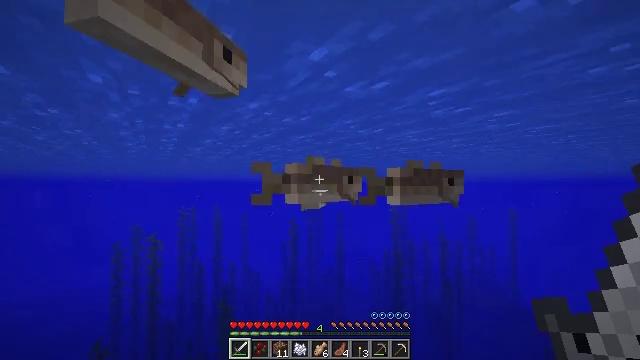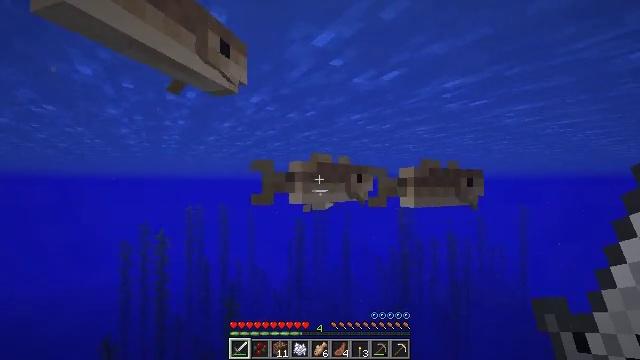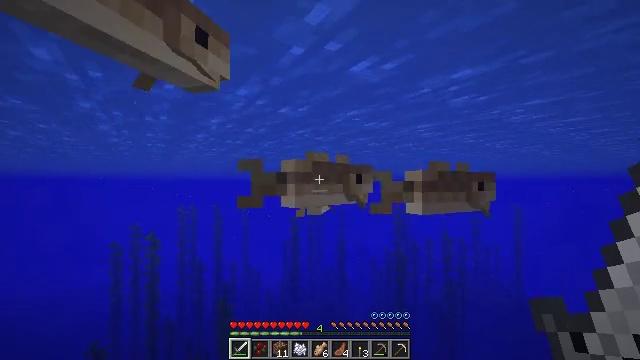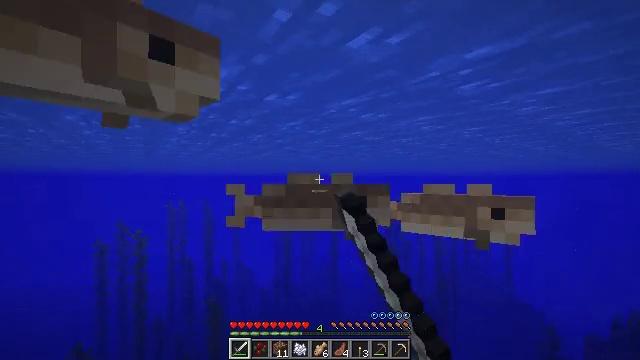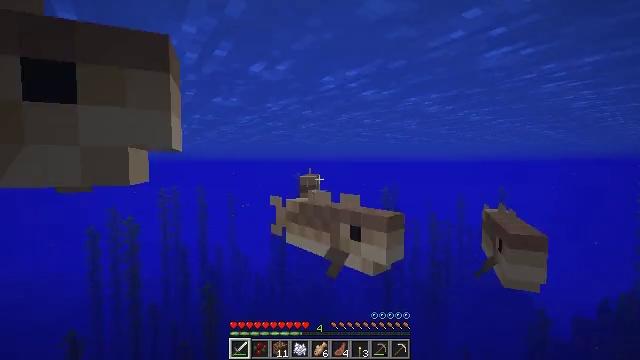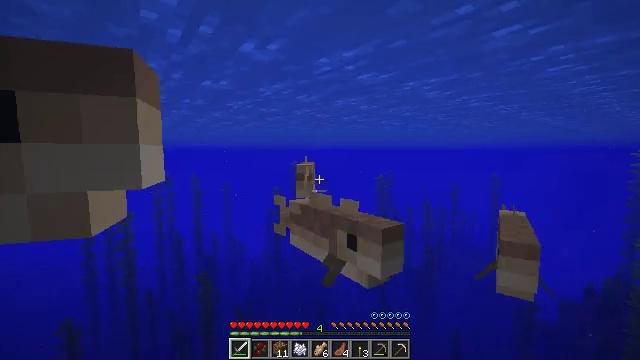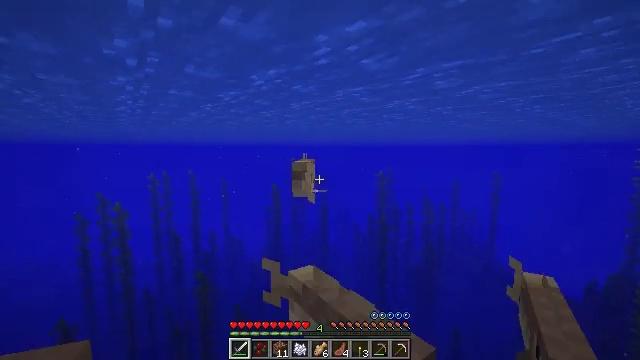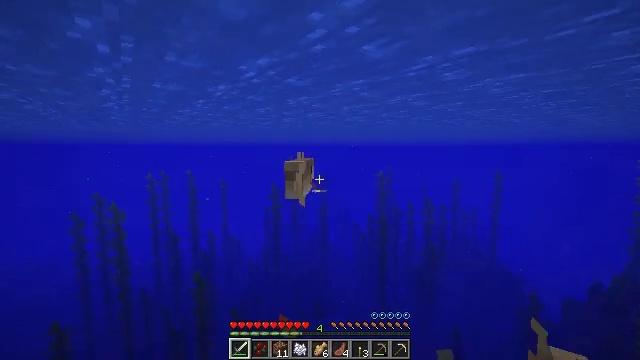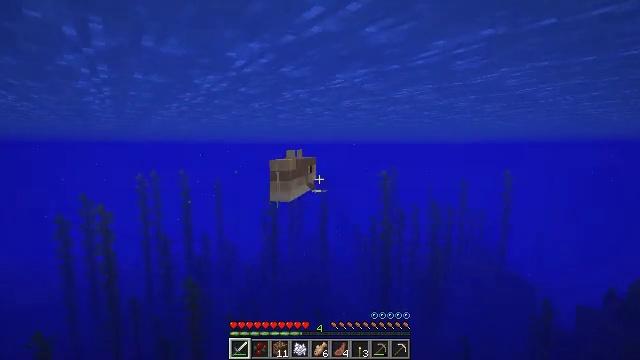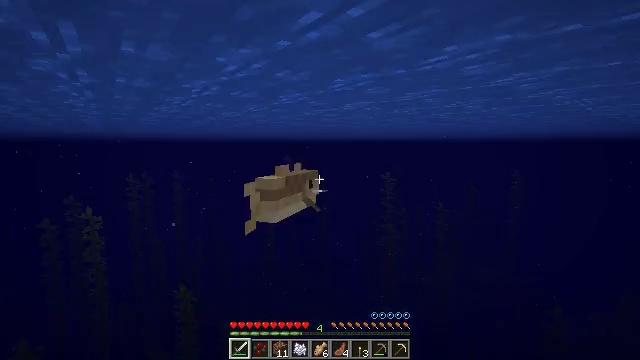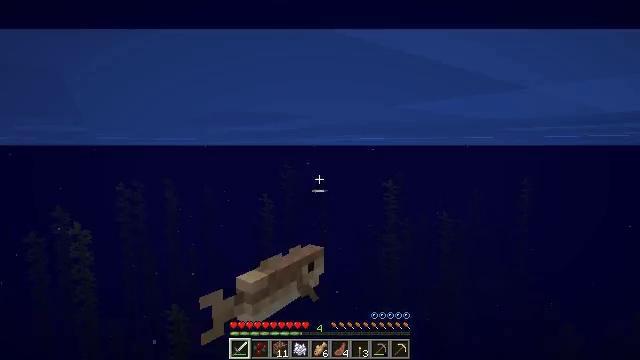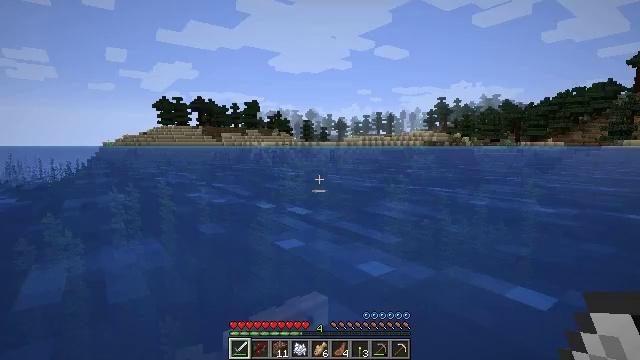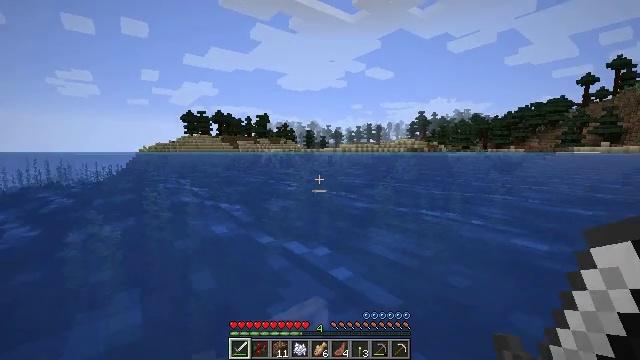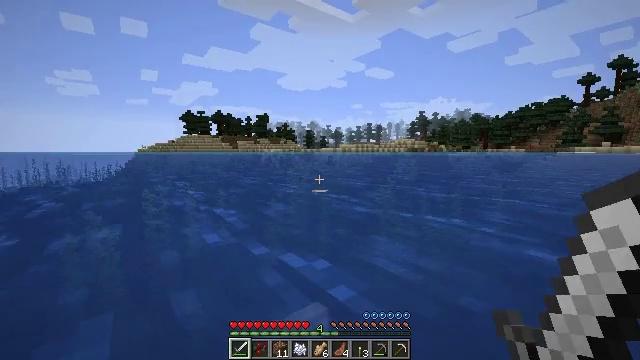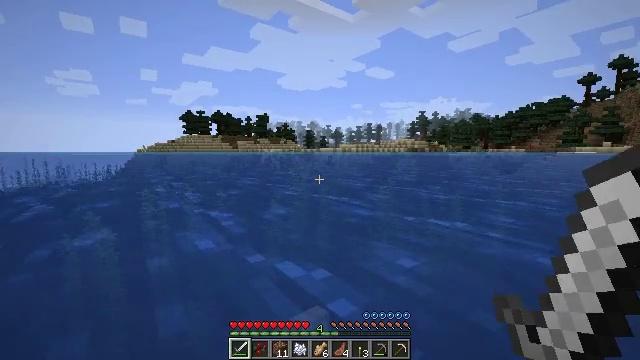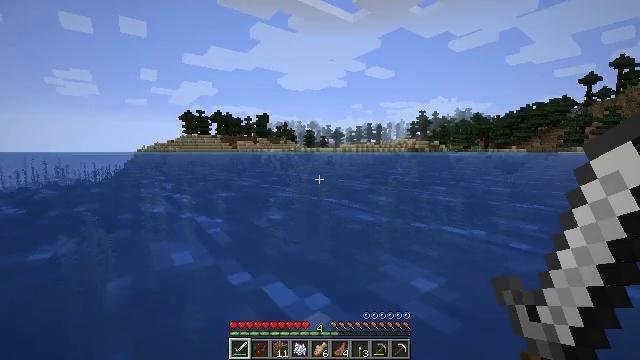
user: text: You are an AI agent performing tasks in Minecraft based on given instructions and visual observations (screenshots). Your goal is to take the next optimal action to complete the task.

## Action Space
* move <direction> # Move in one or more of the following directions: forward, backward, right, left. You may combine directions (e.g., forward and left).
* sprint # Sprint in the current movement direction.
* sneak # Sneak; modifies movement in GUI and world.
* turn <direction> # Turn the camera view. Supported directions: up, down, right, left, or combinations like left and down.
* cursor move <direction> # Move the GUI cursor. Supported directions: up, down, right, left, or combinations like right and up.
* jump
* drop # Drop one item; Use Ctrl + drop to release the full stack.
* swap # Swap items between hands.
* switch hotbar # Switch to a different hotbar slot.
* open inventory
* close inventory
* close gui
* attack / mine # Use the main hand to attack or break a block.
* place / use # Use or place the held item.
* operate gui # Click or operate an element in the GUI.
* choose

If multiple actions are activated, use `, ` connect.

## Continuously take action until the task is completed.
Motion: motion action
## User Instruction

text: Hunt a cod.
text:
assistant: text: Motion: move forward, turn left
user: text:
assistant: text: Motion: move forward, turn right, attack / mine
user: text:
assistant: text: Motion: move forward, turn right, attack / mine
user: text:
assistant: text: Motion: move forward, turn right and down, attack / mine
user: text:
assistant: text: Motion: move forward, turn right and down
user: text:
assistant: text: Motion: move forward
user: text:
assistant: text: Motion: move forward
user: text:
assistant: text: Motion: move forward
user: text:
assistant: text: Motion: move forward
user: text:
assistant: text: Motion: move forward
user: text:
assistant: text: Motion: move forward
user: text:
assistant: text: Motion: move forward
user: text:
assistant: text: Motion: move forward
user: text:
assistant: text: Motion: move forward
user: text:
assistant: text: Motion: move forward
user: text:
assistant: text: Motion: move forward
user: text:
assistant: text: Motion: move forward
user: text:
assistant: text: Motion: move forward
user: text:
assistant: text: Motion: move forward
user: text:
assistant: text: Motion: move forward, turn down
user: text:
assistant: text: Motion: move forward, turn down
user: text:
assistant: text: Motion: move forward, turn down
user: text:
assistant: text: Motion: move forward, turn down
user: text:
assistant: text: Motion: move forward
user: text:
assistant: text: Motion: move forward
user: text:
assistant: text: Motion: move forward
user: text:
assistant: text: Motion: move forward, turn right and down
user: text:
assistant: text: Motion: move forward, turn right and down
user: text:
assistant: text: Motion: move forward, turn right and down, attack / mine
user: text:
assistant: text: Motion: move forward, turn right and down, attack / mine